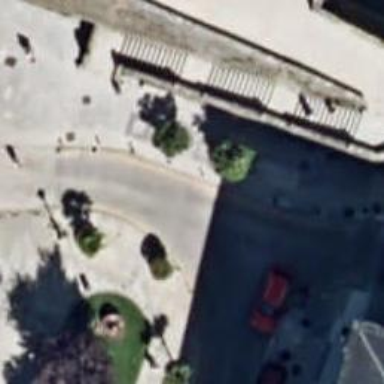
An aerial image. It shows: Bollard barrier.